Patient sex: M
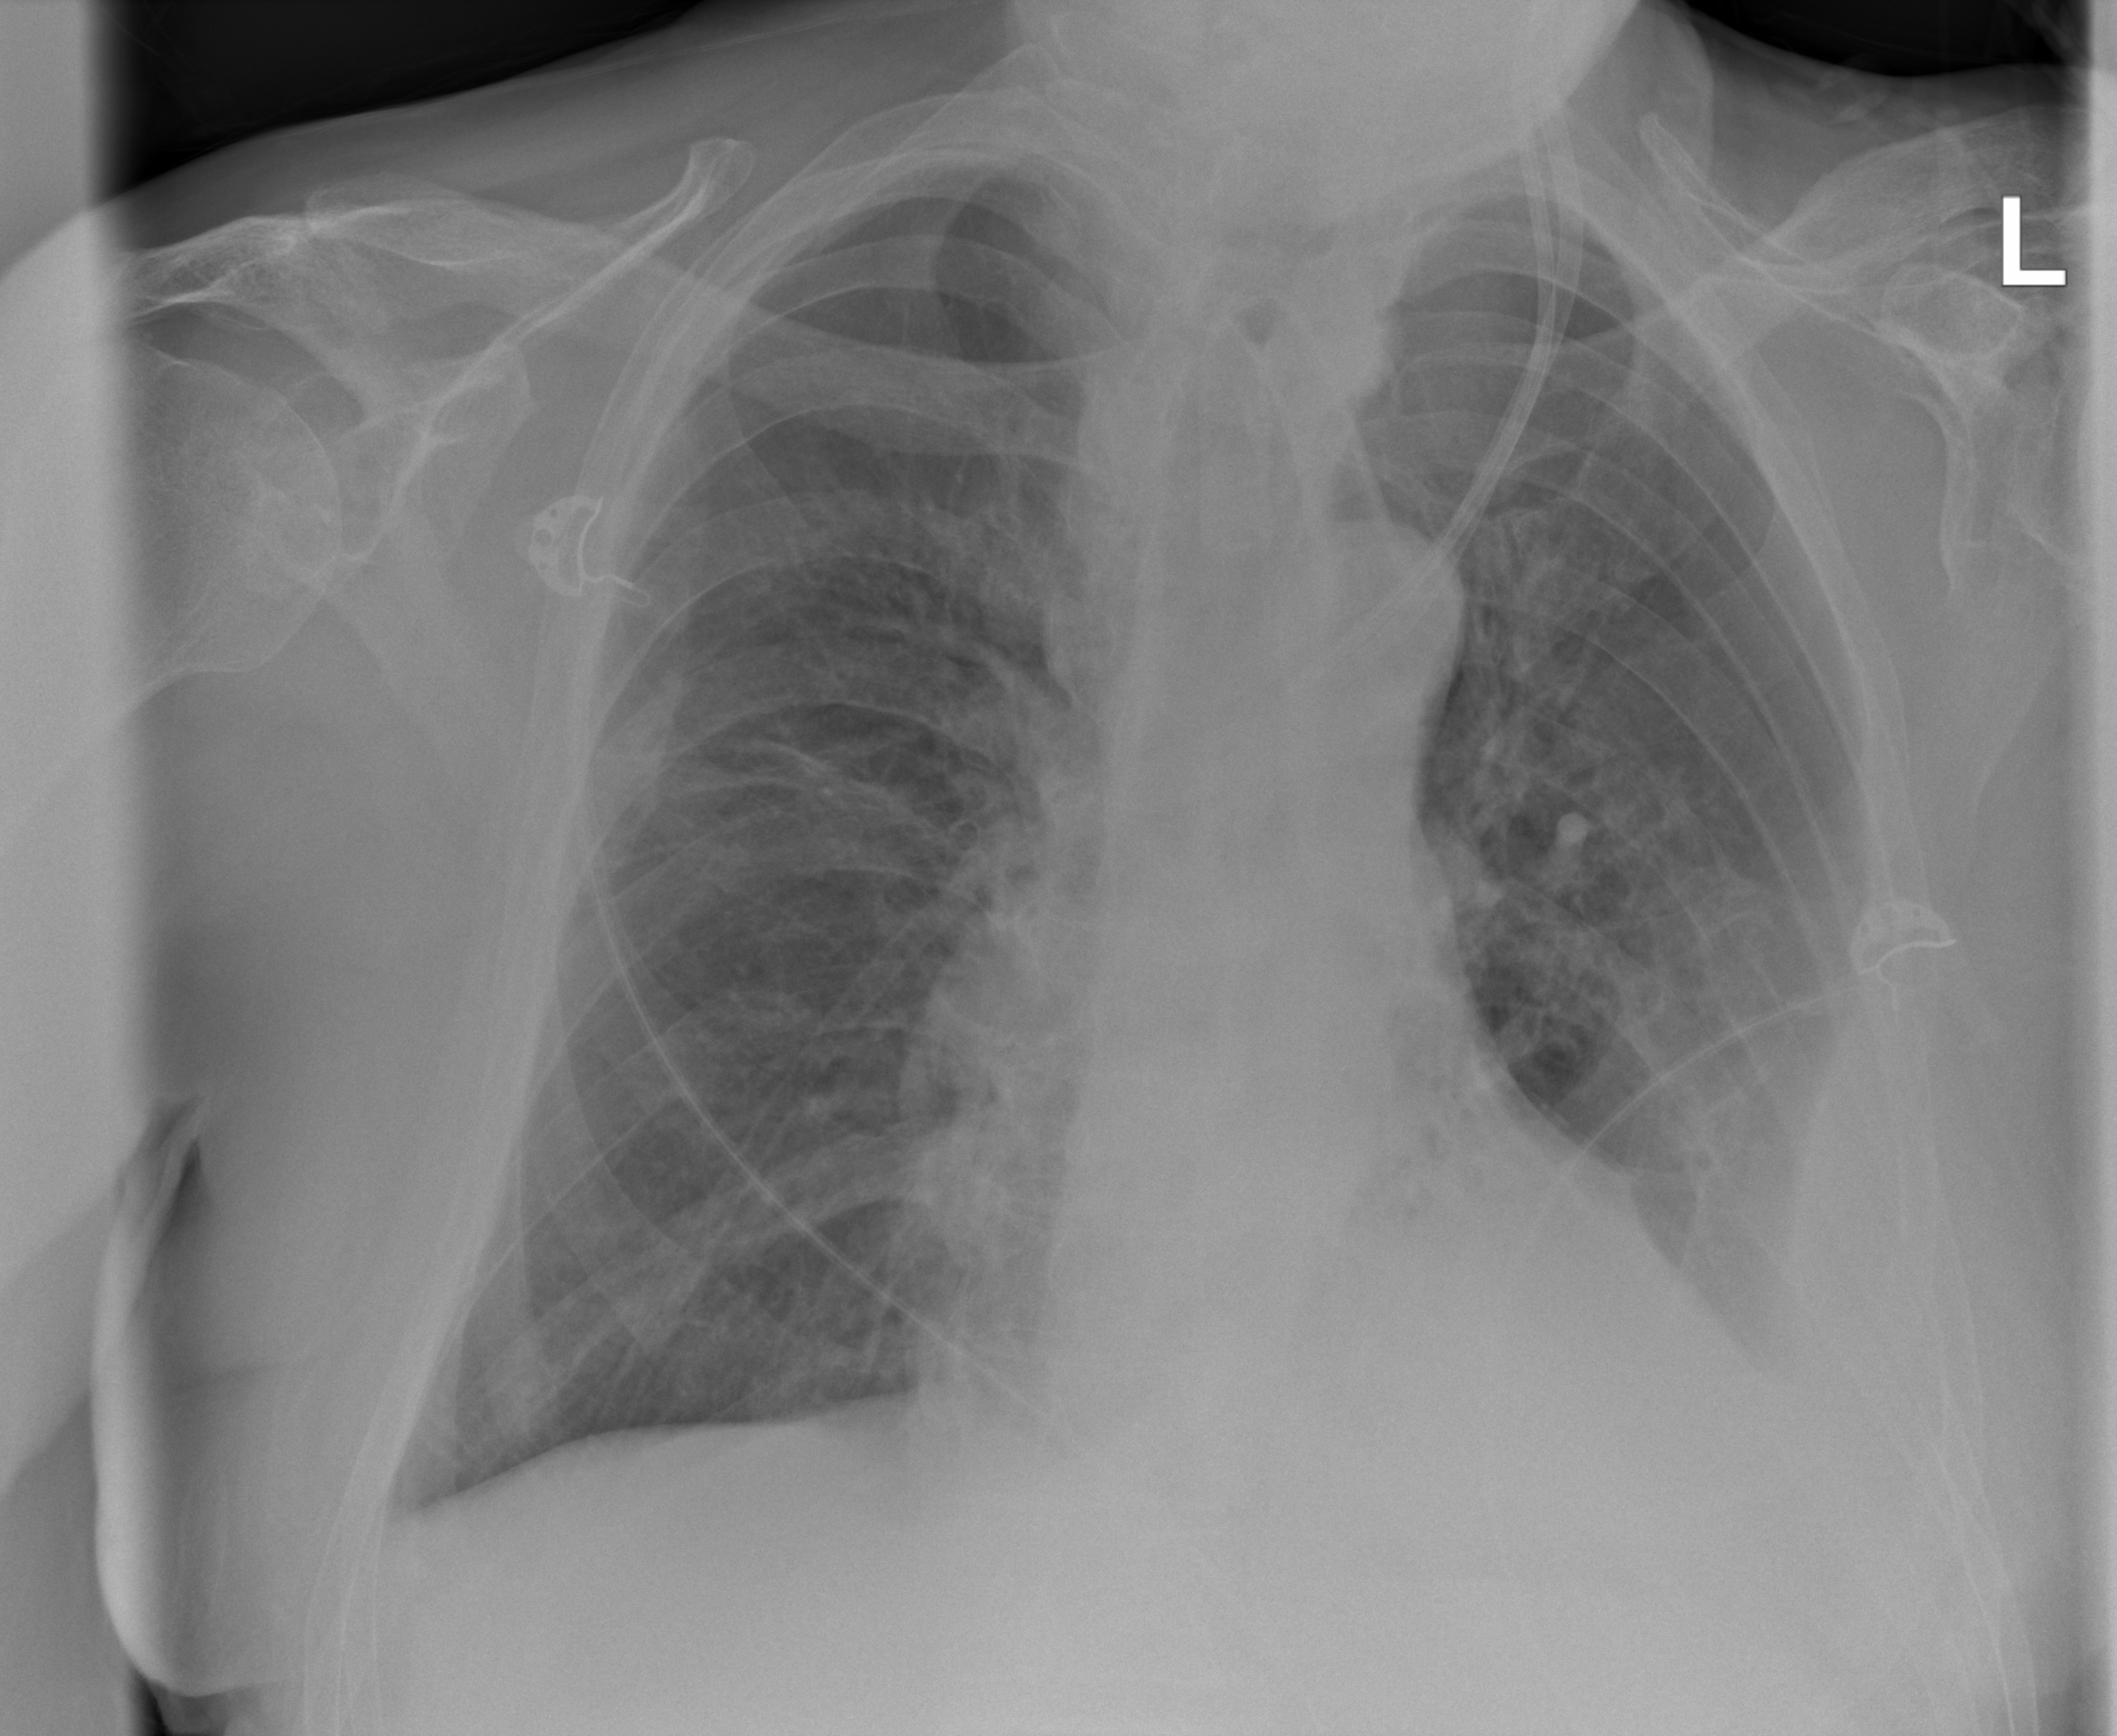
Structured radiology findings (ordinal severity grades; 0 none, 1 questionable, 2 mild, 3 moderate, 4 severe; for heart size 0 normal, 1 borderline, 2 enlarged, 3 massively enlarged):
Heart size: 0
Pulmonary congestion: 2
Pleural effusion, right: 0
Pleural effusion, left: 3
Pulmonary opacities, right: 0
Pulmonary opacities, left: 0
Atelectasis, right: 0
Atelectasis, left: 3